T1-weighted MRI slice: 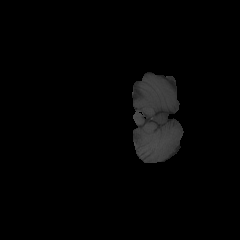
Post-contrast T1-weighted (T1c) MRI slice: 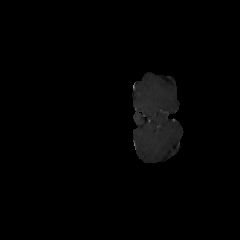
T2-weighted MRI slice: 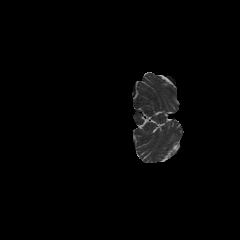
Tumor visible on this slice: no